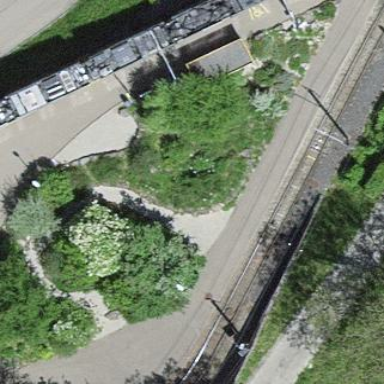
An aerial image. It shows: Tram platform with shelter. This is public transport platform for trams.